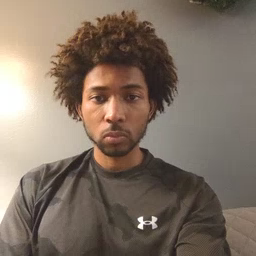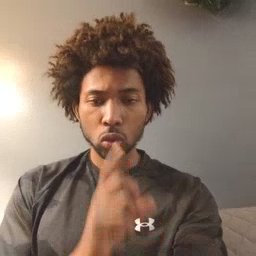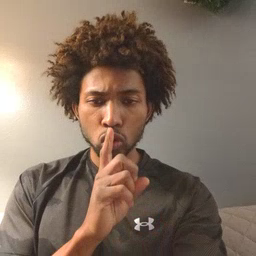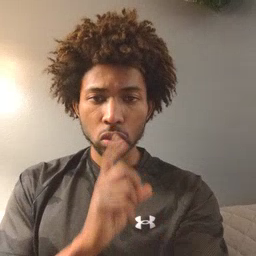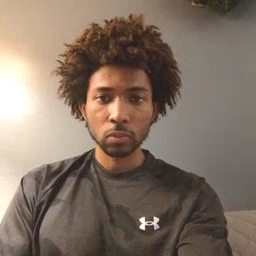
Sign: shhh